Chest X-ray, PA view. Patient: 37 years old, sex F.
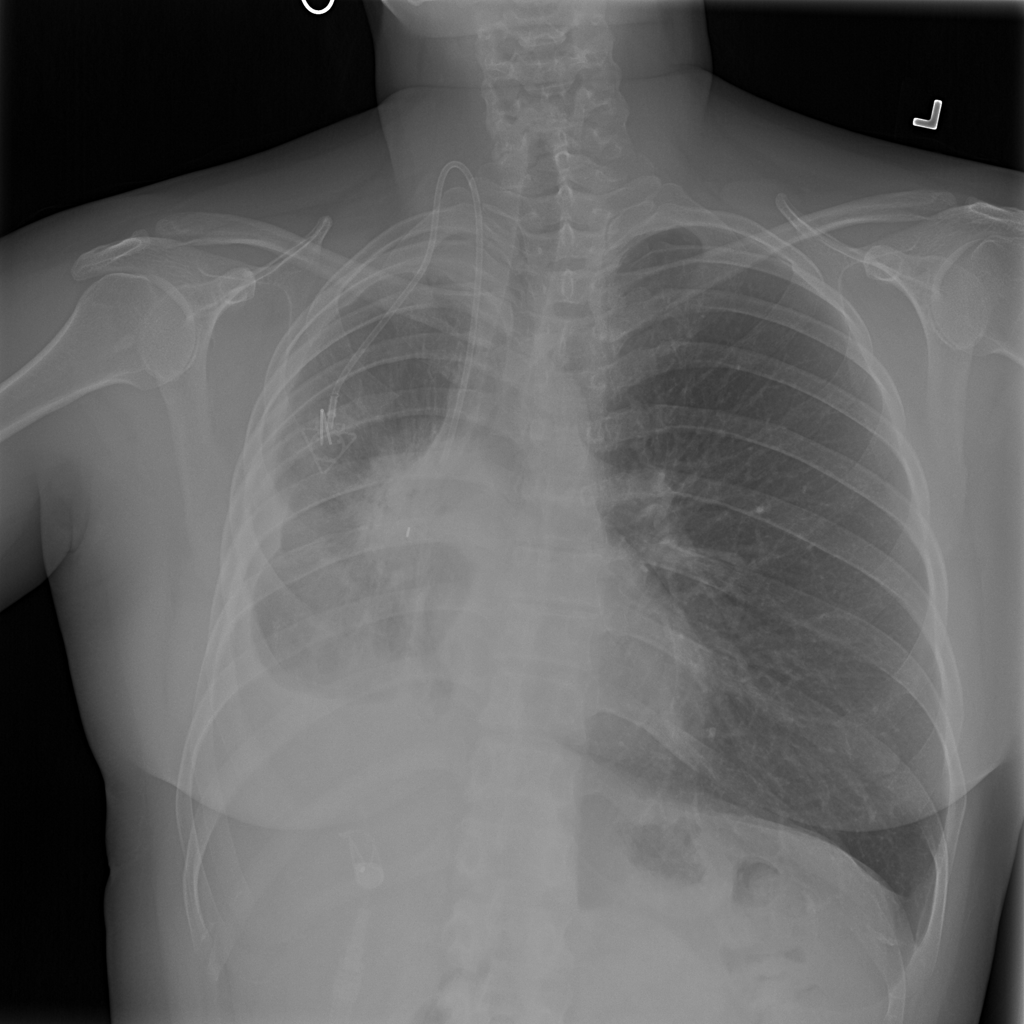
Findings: No Finding